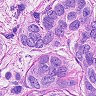
Metastatic tissue present: yes